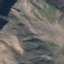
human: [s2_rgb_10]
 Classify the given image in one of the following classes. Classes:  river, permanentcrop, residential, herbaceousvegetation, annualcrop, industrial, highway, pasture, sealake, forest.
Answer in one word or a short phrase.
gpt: HerbaceousVegetation